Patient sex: M
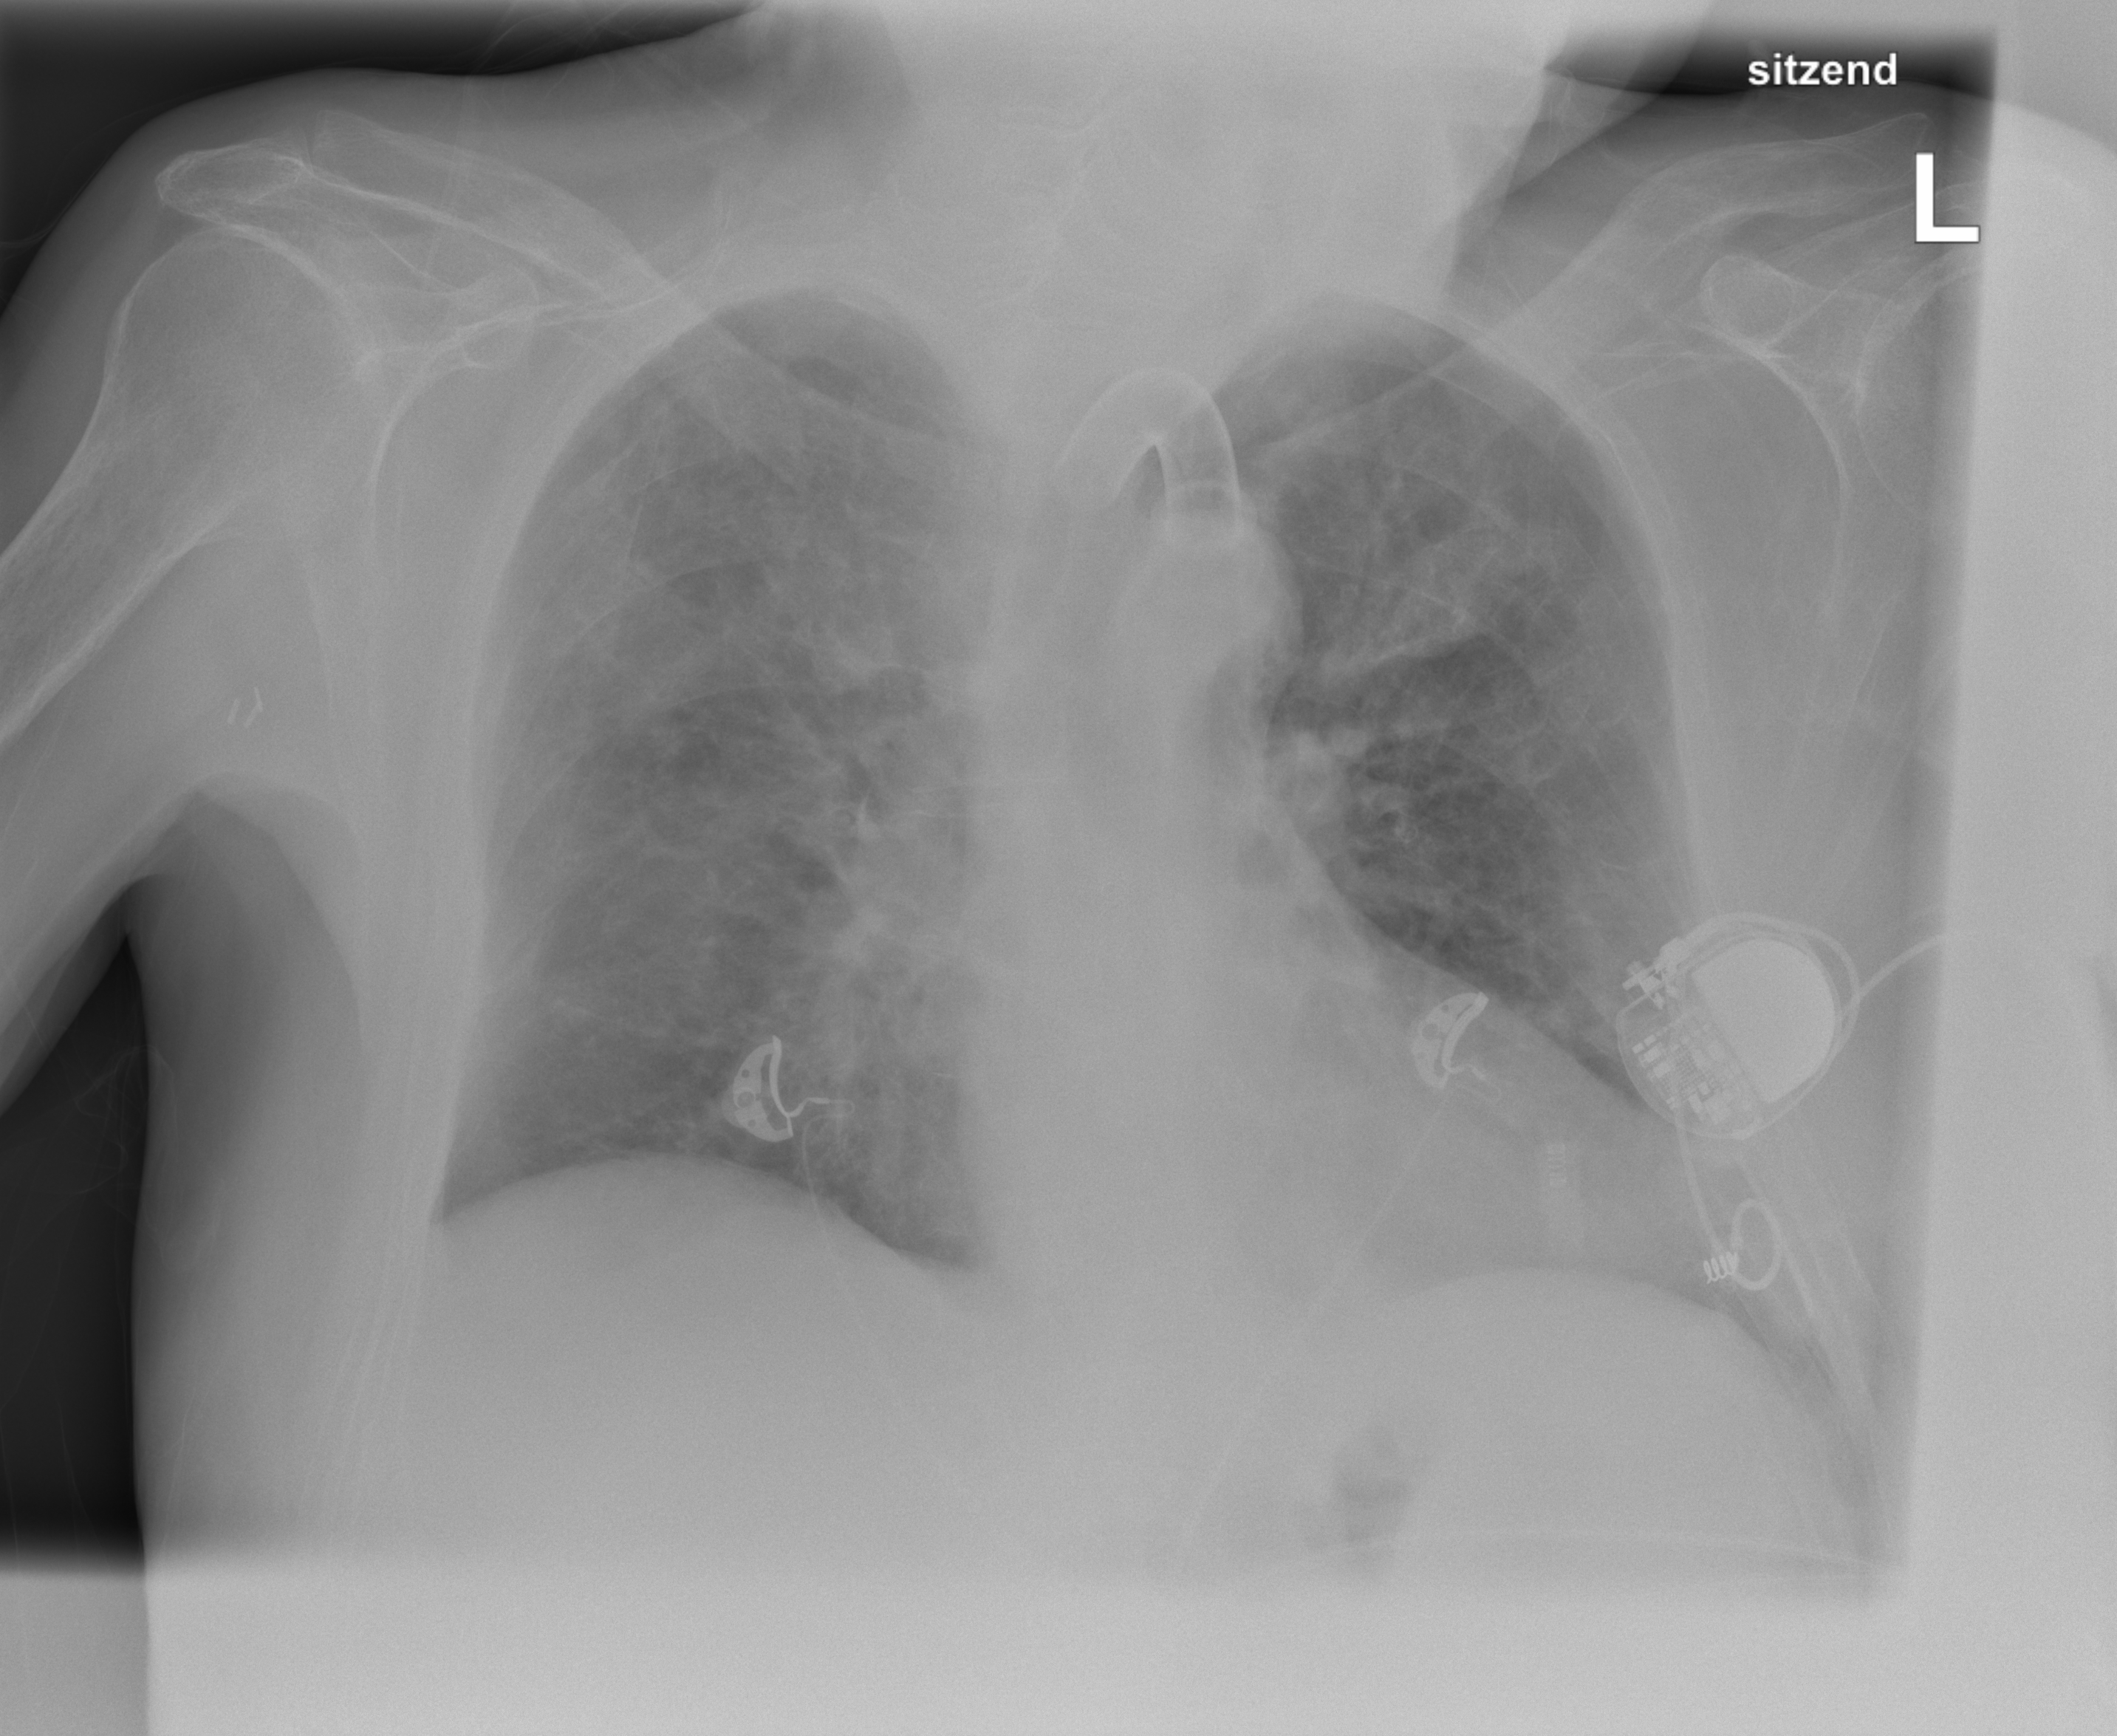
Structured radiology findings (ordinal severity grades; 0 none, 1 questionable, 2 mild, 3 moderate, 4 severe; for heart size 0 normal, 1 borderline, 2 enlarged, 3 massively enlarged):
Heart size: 0
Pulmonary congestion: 1
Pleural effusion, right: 0
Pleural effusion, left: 0
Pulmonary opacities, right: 2
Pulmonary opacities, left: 2
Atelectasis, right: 3
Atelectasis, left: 3